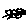
Label: cat